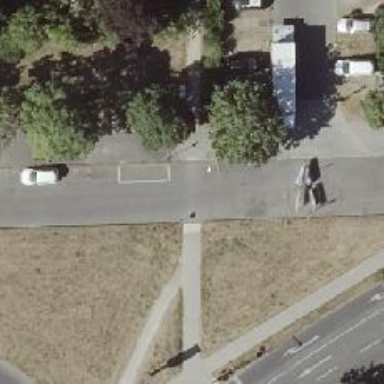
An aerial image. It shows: Uncontrolled road crossing.